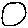
Label: circle